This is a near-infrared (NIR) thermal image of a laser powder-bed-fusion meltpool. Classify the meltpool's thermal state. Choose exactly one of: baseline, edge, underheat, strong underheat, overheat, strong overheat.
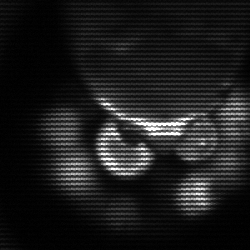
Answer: baseline